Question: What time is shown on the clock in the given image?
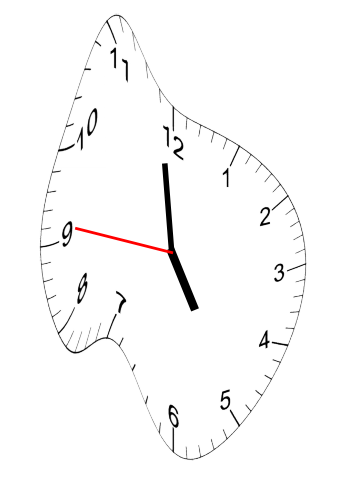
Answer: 04:58:46